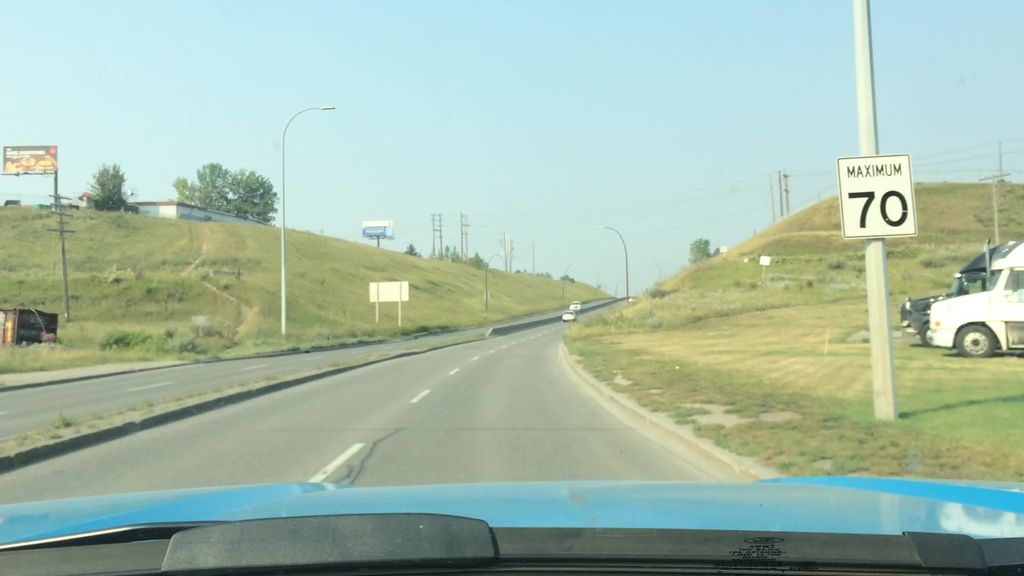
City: calgary